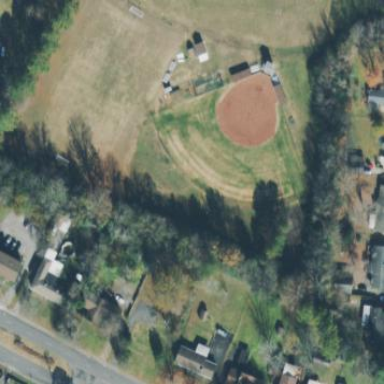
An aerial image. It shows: Baseball pitch for leisure land activities.